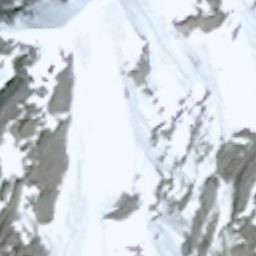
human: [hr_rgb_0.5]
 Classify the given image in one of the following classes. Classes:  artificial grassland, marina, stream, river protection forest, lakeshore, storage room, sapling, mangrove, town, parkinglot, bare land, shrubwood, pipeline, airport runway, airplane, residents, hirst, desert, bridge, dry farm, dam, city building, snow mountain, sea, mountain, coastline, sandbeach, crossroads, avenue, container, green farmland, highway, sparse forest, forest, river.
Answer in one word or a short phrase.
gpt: snow mountain